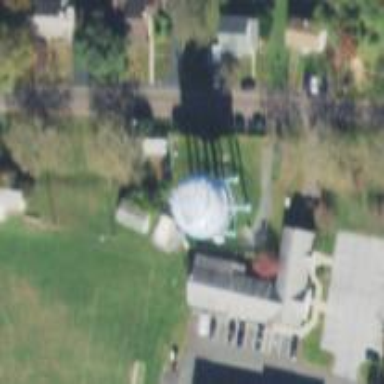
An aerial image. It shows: Water tower that is man-made.